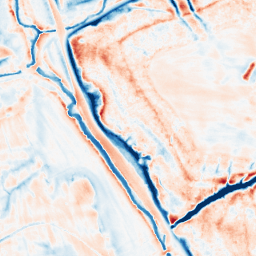
Category: trend_removal
Decomposition family: local_polynomial
Decomposition parameters: window_size: 21
degree: 2
Upsampling method: bilinear
Upsampling parameters: scale: 4
Upsampling scale: 4